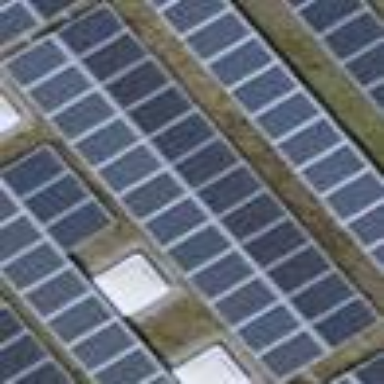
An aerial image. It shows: Solar power generator using photovoltaic panels.